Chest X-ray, PA view. Patient: 57 years old, sex F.
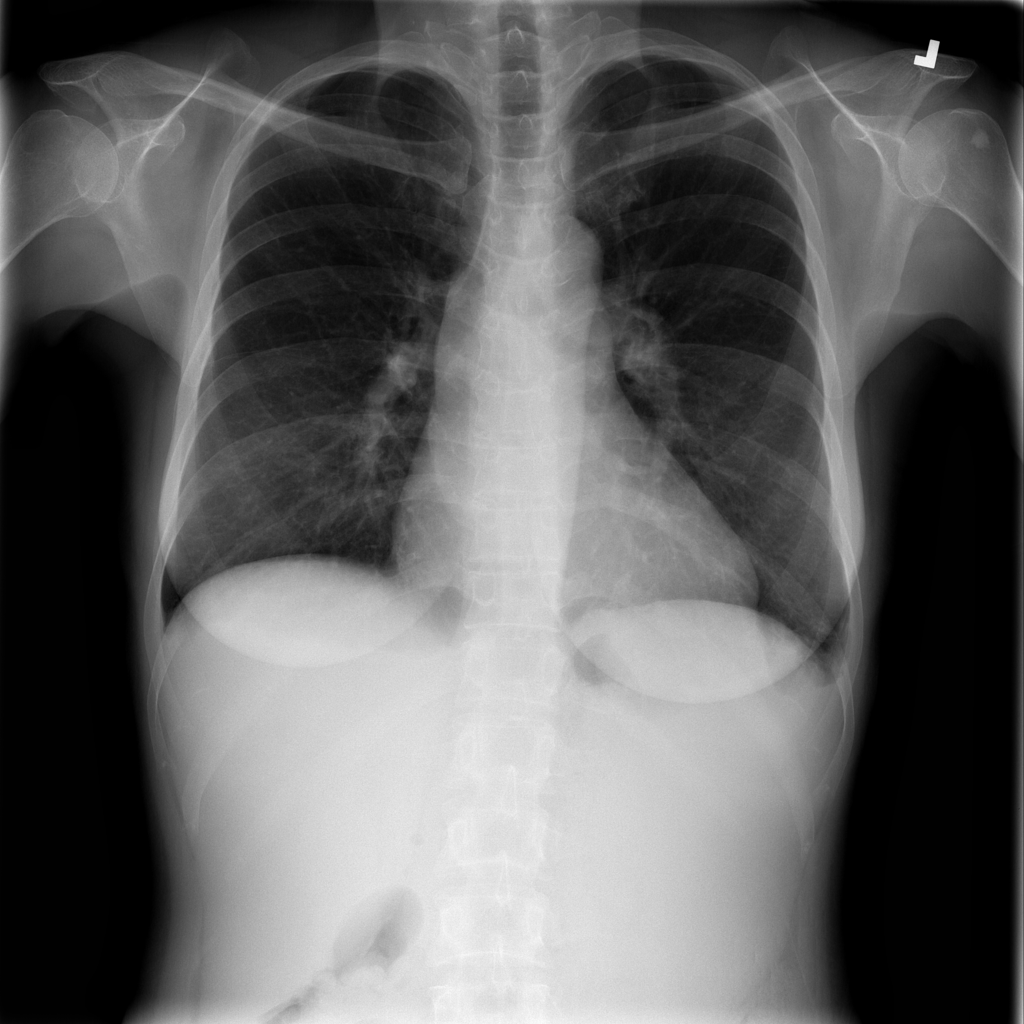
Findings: Infiltration